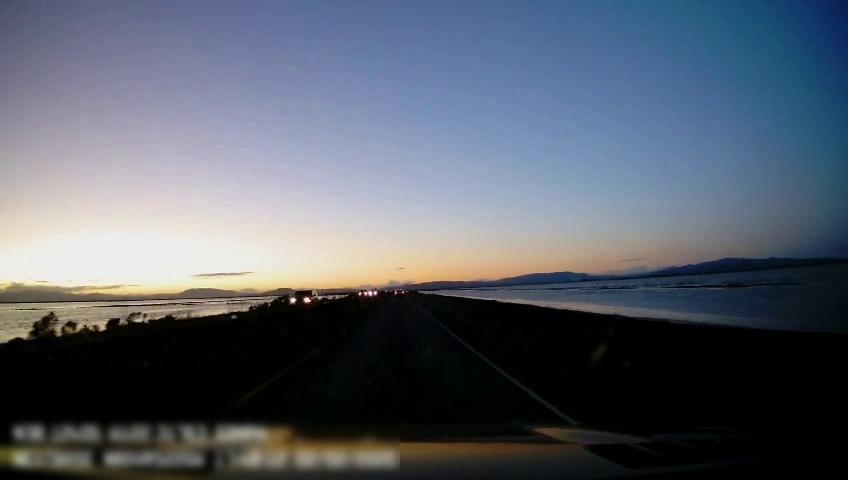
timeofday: Dusk/Dawn/Twilight
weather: Sunny
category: Drivable Space
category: Vehicles | SUV
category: Vehicles | SUV
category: Vehicles | Car
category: Lanes | Current Lane
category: Lanes | Current Lane